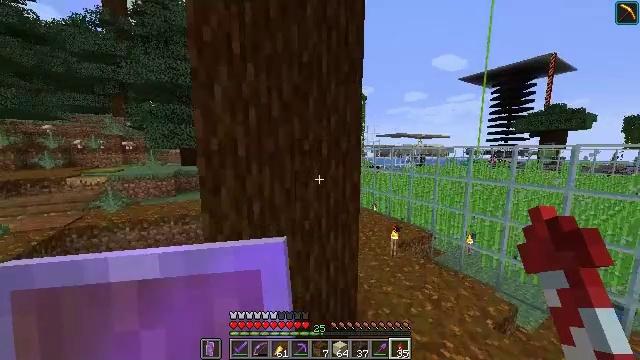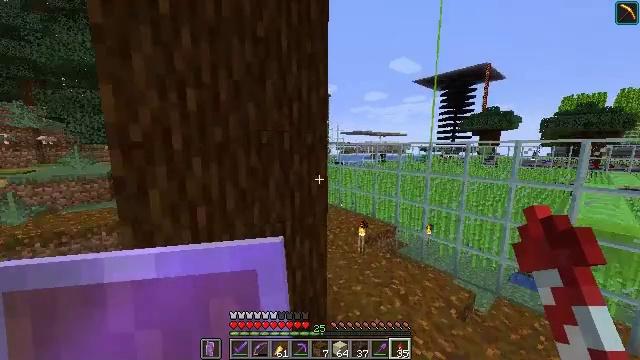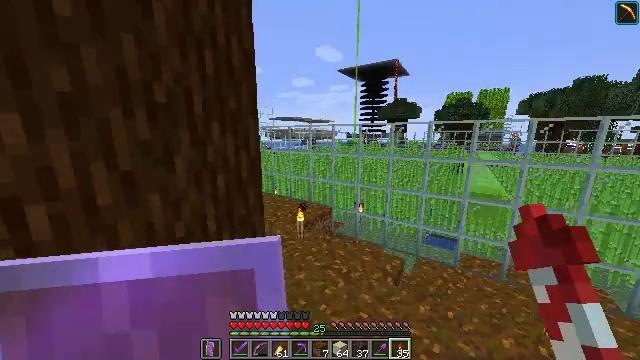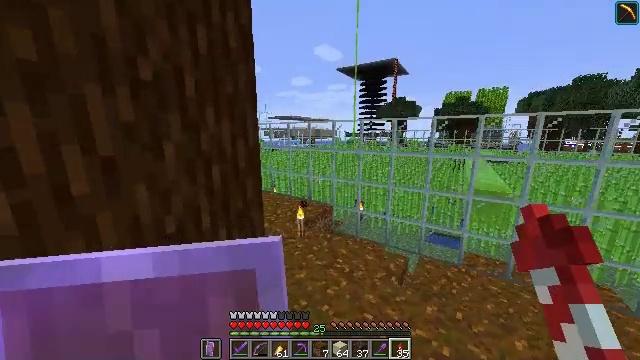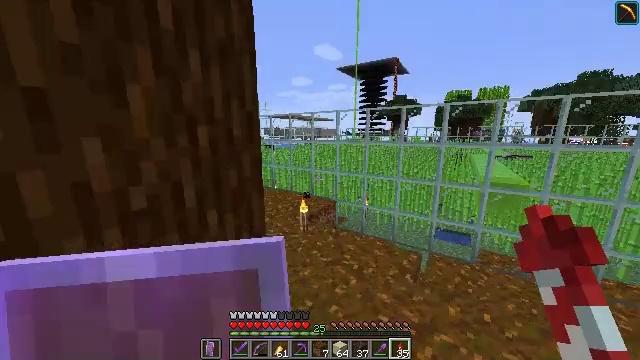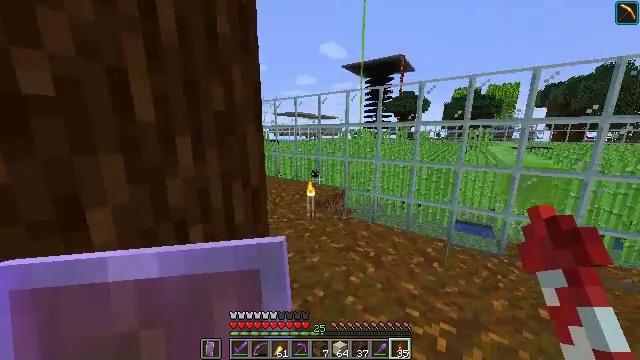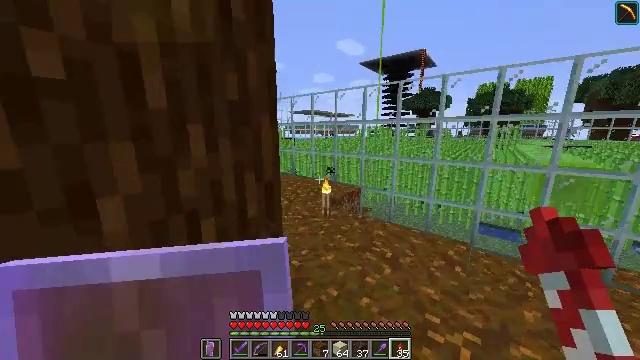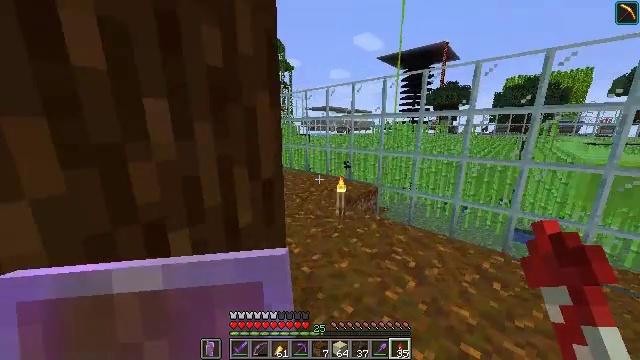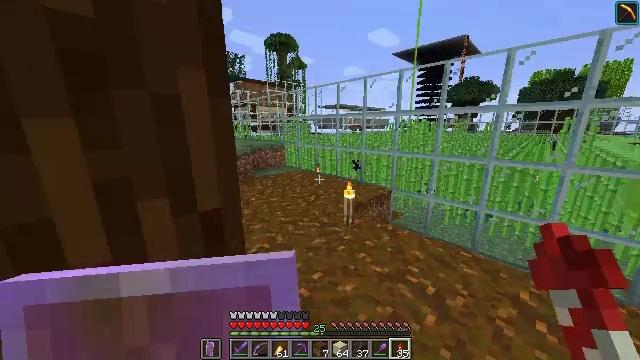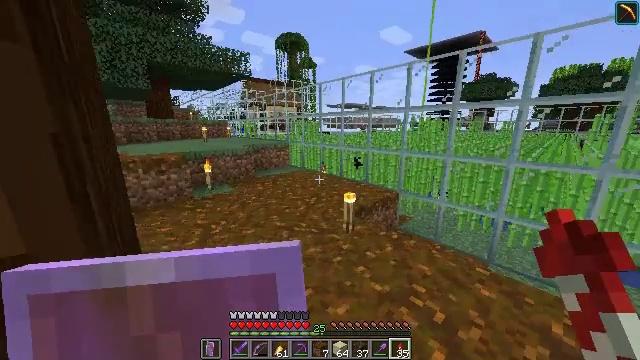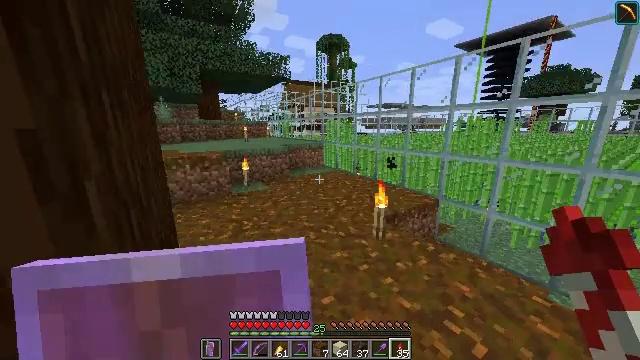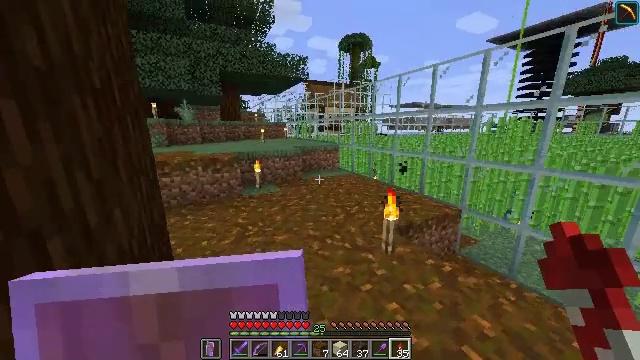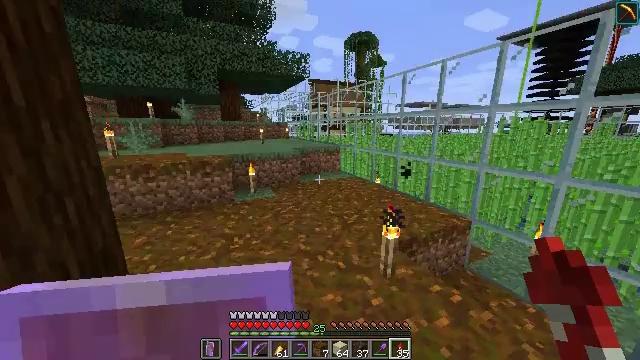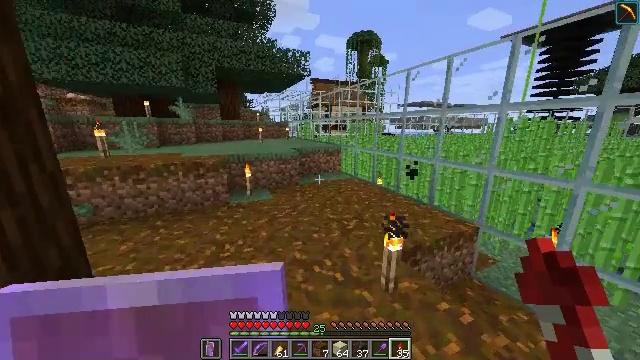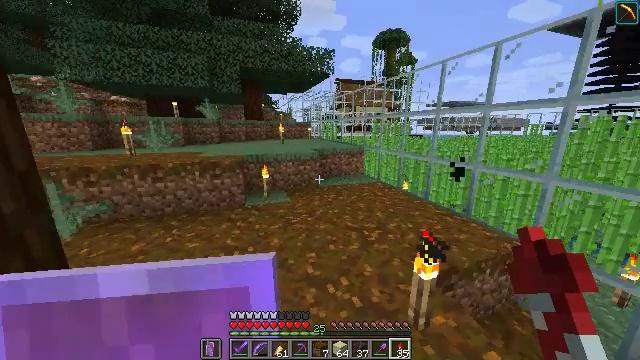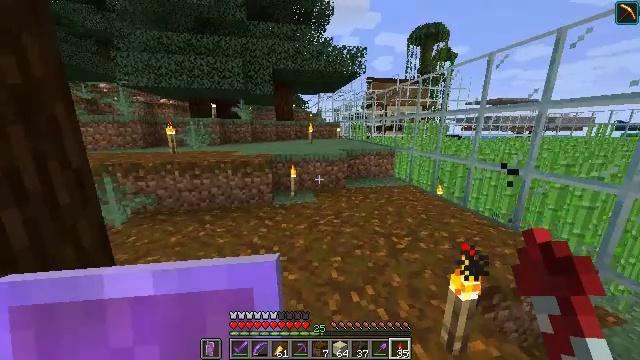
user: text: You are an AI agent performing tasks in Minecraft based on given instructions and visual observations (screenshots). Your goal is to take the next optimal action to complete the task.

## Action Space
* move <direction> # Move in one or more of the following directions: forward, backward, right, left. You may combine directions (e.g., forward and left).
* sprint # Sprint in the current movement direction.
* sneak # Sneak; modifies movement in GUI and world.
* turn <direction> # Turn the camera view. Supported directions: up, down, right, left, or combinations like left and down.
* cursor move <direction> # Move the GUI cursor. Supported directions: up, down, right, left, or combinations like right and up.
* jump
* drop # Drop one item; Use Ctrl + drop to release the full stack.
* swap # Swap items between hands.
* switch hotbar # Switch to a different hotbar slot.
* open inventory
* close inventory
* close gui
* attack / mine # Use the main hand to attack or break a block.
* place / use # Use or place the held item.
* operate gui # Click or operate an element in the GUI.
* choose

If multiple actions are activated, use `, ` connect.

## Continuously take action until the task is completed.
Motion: motion action
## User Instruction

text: Craft brown dye using cocoa beans.
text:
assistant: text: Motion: move forward, sprint, turn right, jump
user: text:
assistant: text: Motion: move forward, sprint, turn right and down
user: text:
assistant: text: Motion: move forward, sprint
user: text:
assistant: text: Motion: move forward, sprint
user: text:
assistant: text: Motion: move forward and move right, sprint, turn left
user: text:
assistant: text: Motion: move forward and move right, sprint, turn left
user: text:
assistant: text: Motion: move forward and move right, sprint, turn left
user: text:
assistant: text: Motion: move forward and move right, sprint, turn left
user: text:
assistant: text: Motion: move forward and move right, sprint, turn left
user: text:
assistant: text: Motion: move forward and move right, sprint, turn left
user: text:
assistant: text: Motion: move forward, sprint, turn left
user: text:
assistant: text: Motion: move forward, sprint, turn left
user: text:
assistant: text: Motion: move forward, sprint
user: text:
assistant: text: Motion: move forward, sprint, turn left
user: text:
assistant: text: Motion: turn left
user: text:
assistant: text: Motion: turn left
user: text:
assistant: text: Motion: move back
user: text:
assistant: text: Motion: move back
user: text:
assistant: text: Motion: move back
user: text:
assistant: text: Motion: move back
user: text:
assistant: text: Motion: move back, turn right and up
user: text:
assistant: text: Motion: move back, turn right and up
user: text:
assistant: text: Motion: move back, turn right and up
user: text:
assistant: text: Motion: move back, turn right
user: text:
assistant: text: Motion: move back
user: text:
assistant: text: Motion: no_op
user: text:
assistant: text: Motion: no_op
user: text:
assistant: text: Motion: no_op
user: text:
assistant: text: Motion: move forward
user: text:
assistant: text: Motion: move forward, sprint